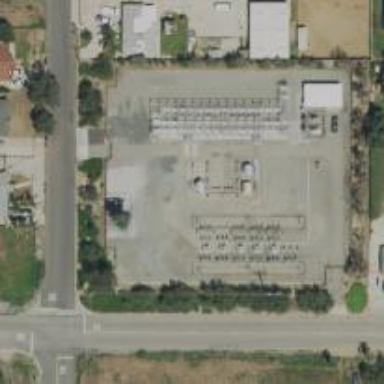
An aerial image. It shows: Power substation surrounded by fence.